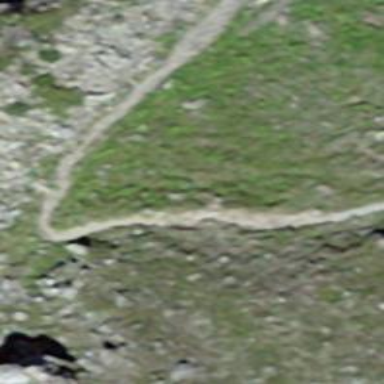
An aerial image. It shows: Path.